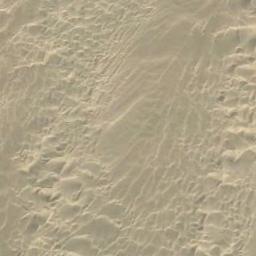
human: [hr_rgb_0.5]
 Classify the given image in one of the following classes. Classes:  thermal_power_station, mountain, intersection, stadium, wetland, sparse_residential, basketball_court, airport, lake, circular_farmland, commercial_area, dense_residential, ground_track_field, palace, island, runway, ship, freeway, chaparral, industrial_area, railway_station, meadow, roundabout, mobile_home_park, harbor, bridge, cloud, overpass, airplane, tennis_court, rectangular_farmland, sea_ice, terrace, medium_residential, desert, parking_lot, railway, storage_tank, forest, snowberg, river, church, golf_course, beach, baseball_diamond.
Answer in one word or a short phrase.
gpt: desert